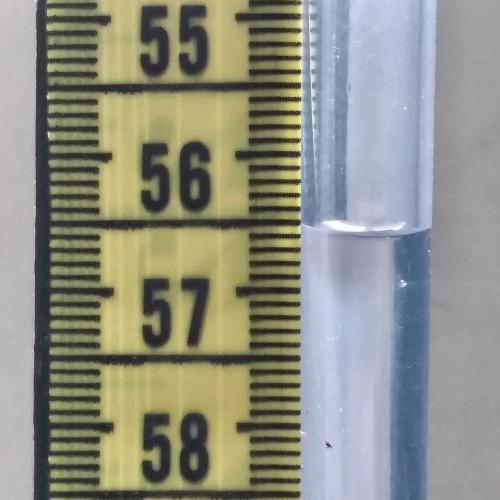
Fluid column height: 56.5 cm